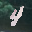
Label: 4